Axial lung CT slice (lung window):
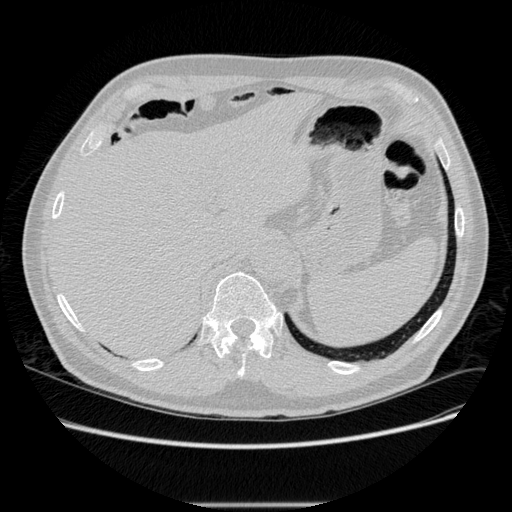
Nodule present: no